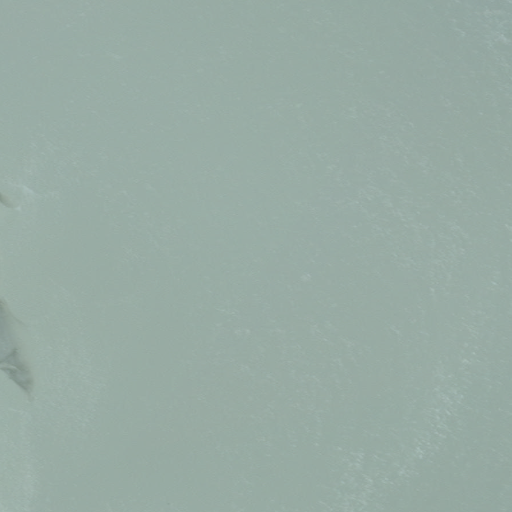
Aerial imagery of plain(s) in Alaska named McArthur Flats containing only unknown